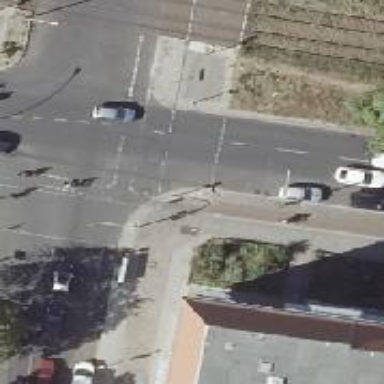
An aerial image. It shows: Crossing with traffic signals.